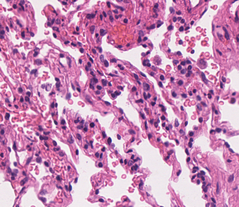
Tumor epithelial tissue: no
Tumor-associated stroma tissue: no
Normal tissue: yes